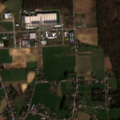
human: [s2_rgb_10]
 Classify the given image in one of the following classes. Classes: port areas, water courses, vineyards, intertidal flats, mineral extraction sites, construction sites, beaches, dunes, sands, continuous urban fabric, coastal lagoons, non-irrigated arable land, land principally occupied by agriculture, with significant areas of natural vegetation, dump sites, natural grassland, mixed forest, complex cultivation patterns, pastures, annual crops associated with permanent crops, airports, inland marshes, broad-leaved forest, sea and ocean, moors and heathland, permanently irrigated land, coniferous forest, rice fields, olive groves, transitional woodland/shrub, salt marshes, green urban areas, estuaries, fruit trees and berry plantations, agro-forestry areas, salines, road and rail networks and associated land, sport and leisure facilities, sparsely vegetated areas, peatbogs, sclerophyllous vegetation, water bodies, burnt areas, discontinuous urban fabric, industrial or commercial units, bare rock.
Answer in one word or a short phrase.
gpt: discontinuous urban fabric, non-irrigated arable land, complex cultivation patterns, broad-leaved forest